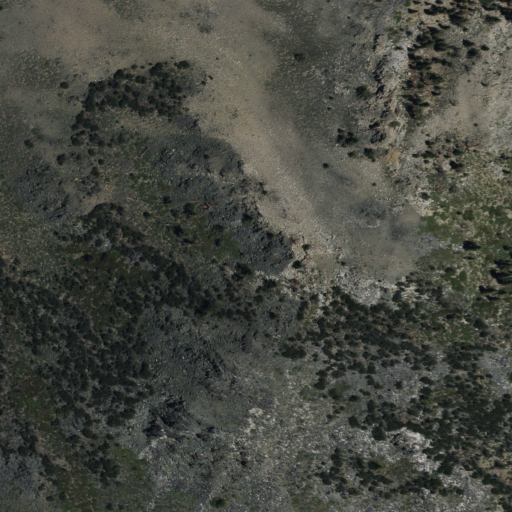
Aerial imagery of mountain in California named Round Mountain containing shrub and evergreen forest